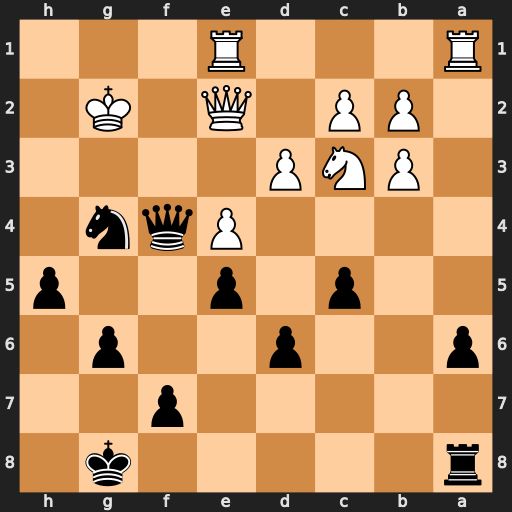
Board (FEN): r5k1/5p2/p2p2p1/2p1p2p/4Pqn1/1PNP4/1PP1Q1K1/R3R3
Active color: b
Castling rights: -
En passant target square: -
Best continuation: Qh2+ Kf1 Qh1#